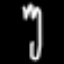
Label: fork